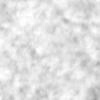
Label: no_change